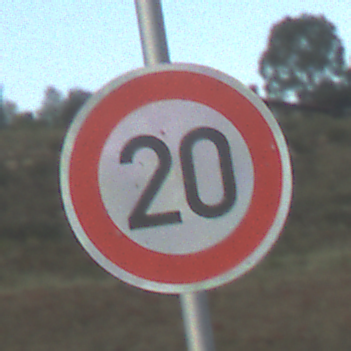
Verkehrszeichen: Geschwindigkeit20
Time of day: SunriseSunset
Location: Outdoor (RoadRail)
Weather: PartlyCloudy
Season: NotSpecified
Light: Natural